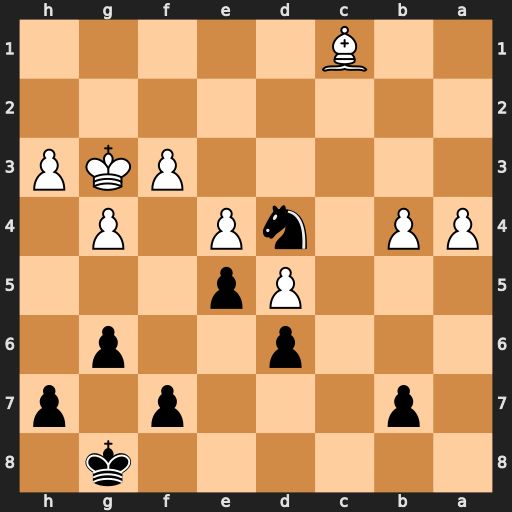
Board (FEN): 6k1/1p3p1p/3p2p1/3Pp3/PP1nP1P1/5PKP/8/2B5
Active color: b
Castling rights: -
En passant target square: -
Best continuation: Ne2+ Kh2 Nxc1